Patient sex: M
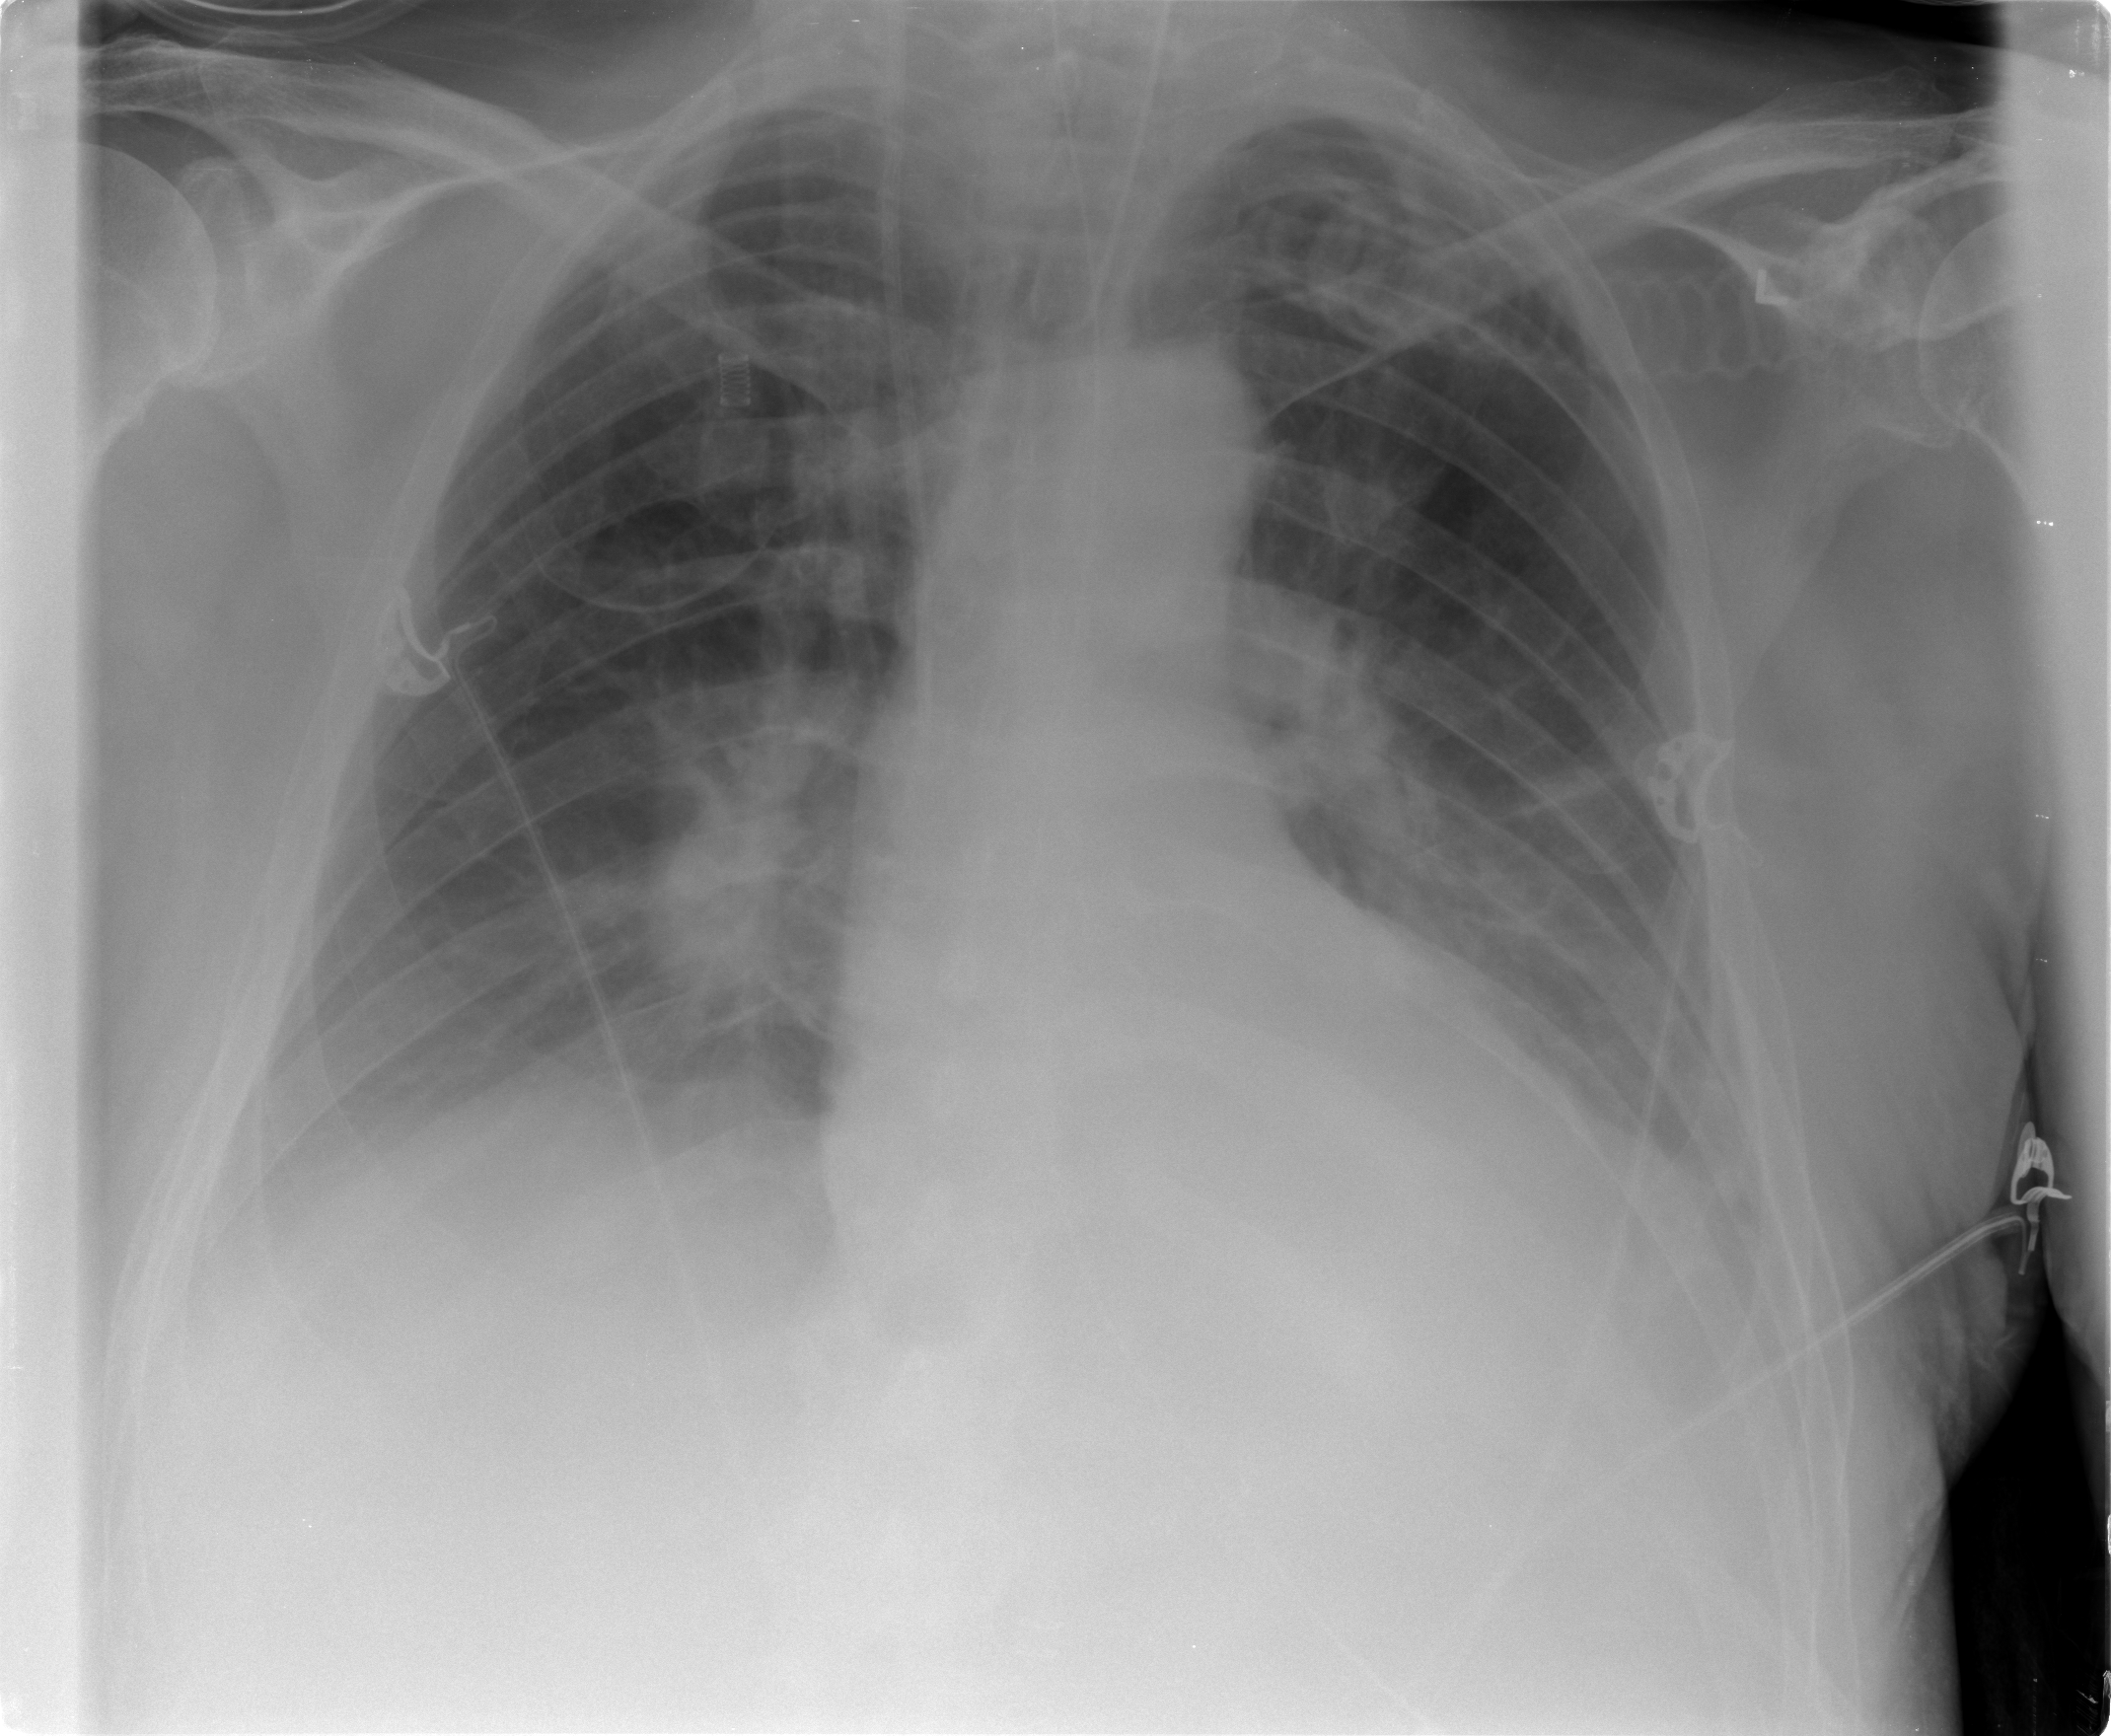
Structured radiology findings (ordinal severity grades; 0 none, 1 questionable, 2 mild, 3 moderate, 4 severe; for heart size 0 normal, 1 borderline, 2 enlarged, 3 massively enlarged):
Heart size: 0
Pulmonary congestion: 2
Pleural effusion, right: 2
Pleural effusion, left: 2
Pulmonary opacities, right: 1
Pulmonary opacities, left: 1
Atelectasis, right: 2
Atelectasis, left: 2